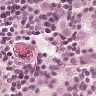
Metastatic tissue present: yes